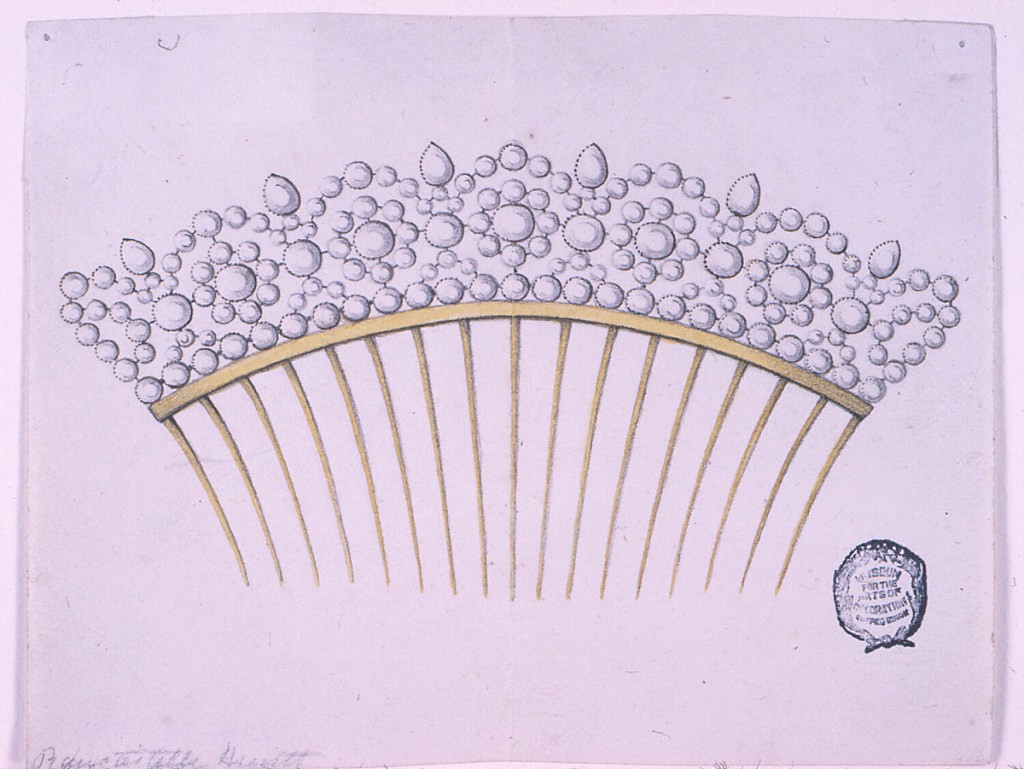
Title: Design for a Comb
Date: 1820
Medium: Crayon, pen and ink on paper
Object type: Drawing
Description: Seventeen tines springing from a metal band. The crest boarder is composed of round diamonds in various sizes. Six drop-shaped stones above, in the intervals between the circles, forming a row below the scehem of hte decoration. Inside the circles are blossoms.